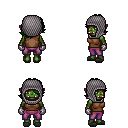
a pixel art fantasy rpg character, female body template, orc, green skin, brown sleeveless shirt, magenta pants, green swoop hairstyle, chain hood, metal gloves, gray slippers, four views (front, back, left, right), 2x2 character sprite sheet, small pixel art, hard edges, no anti-aliasing